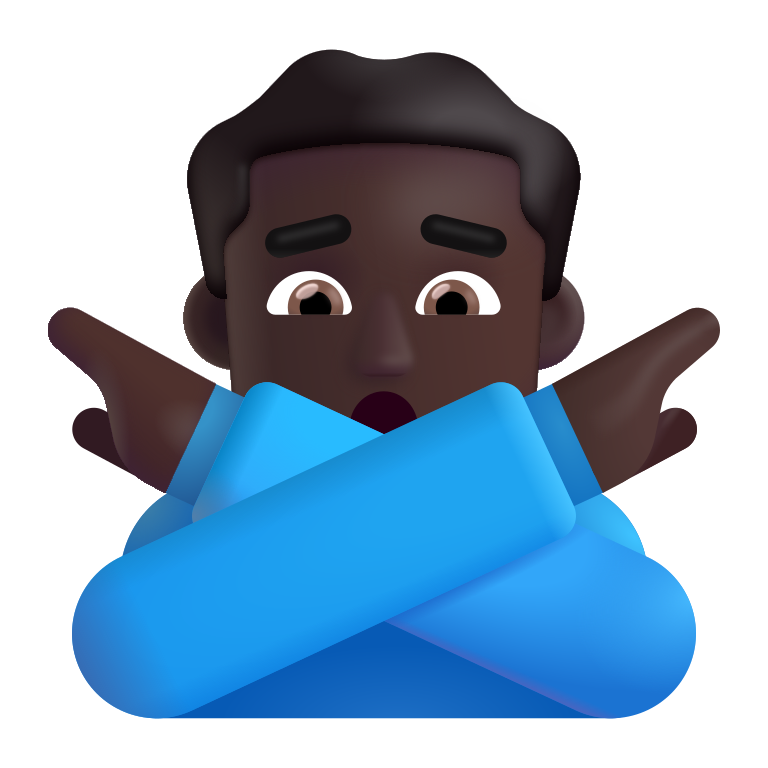
man gesturing no color dark